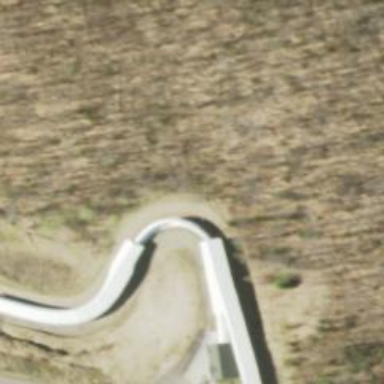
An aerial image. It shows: Bobsleigh track within leisure land.